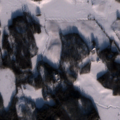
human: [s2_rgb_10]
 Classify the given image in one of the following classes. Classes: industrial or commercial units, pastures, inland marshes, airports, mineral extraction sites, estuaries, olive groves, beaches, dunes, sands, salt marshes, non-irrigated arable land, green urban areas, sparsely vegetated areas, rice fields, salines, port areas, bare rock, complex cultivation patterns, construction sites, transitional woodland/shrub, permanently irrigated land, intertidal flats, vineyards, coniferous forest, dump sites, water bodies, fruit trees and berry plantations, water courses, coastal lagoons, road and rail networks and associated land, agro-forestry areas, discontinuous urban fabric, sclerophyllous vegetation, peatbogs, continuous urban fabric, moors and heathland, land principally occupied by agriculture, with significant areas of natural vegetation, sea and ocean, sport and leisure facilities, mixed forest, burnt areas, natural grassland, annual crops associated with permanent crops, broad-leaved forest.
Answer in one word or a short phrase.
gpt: non-irrigated arable land, coniferous forest, mixed forest